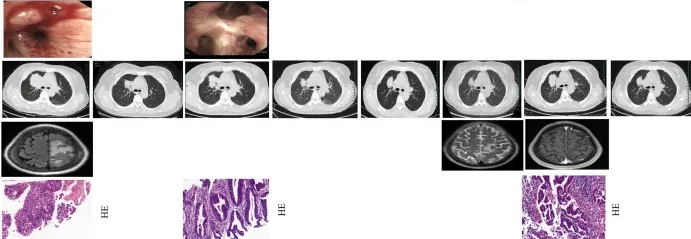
Evolution of the disease in case presentation. CT, computed tomography; HE, hematoxylin and eosin; Syn, synaptophysin; Rx, treatment.
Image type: radiology (ct)